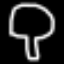
Label: mushroom